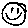
Label: smiley face